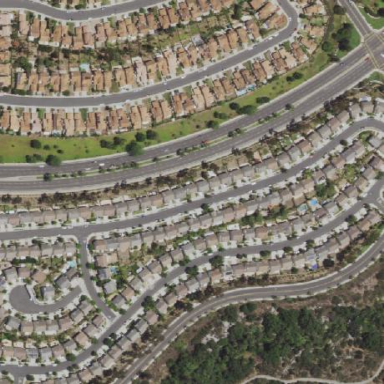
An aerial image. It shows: Residential area consisting of single-family homes.